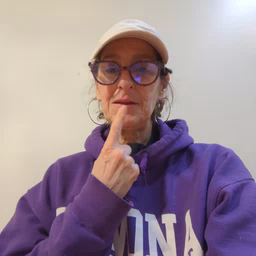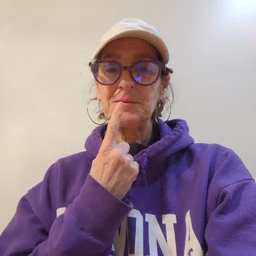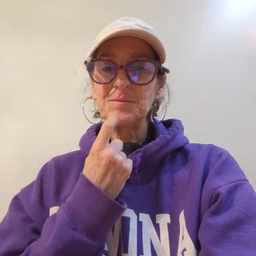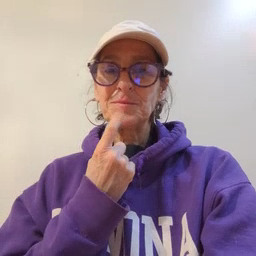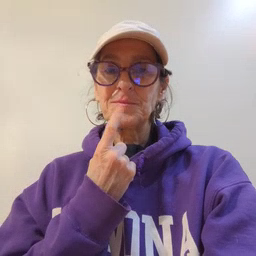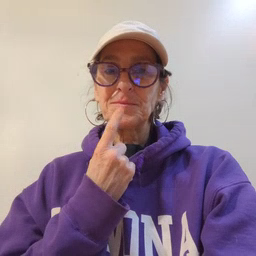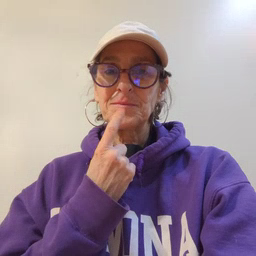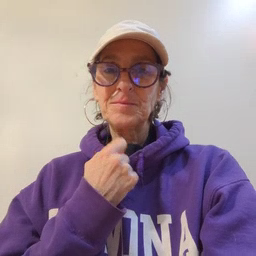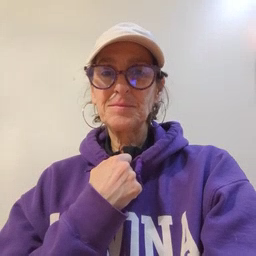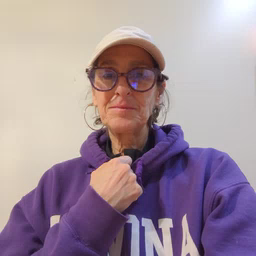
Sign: red